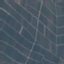
Land use / land cover class: PermanentCrop